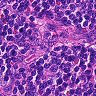
Metastatic tissue present: no